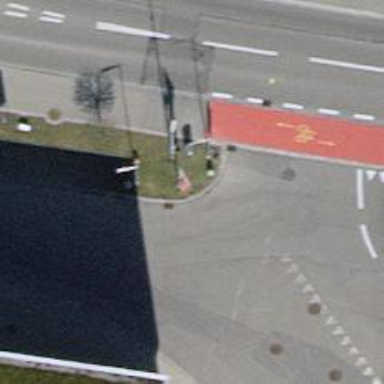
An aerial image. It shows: Bus stop with platform for public transport.